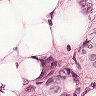
Metastatic tissue present: yes